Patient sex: M
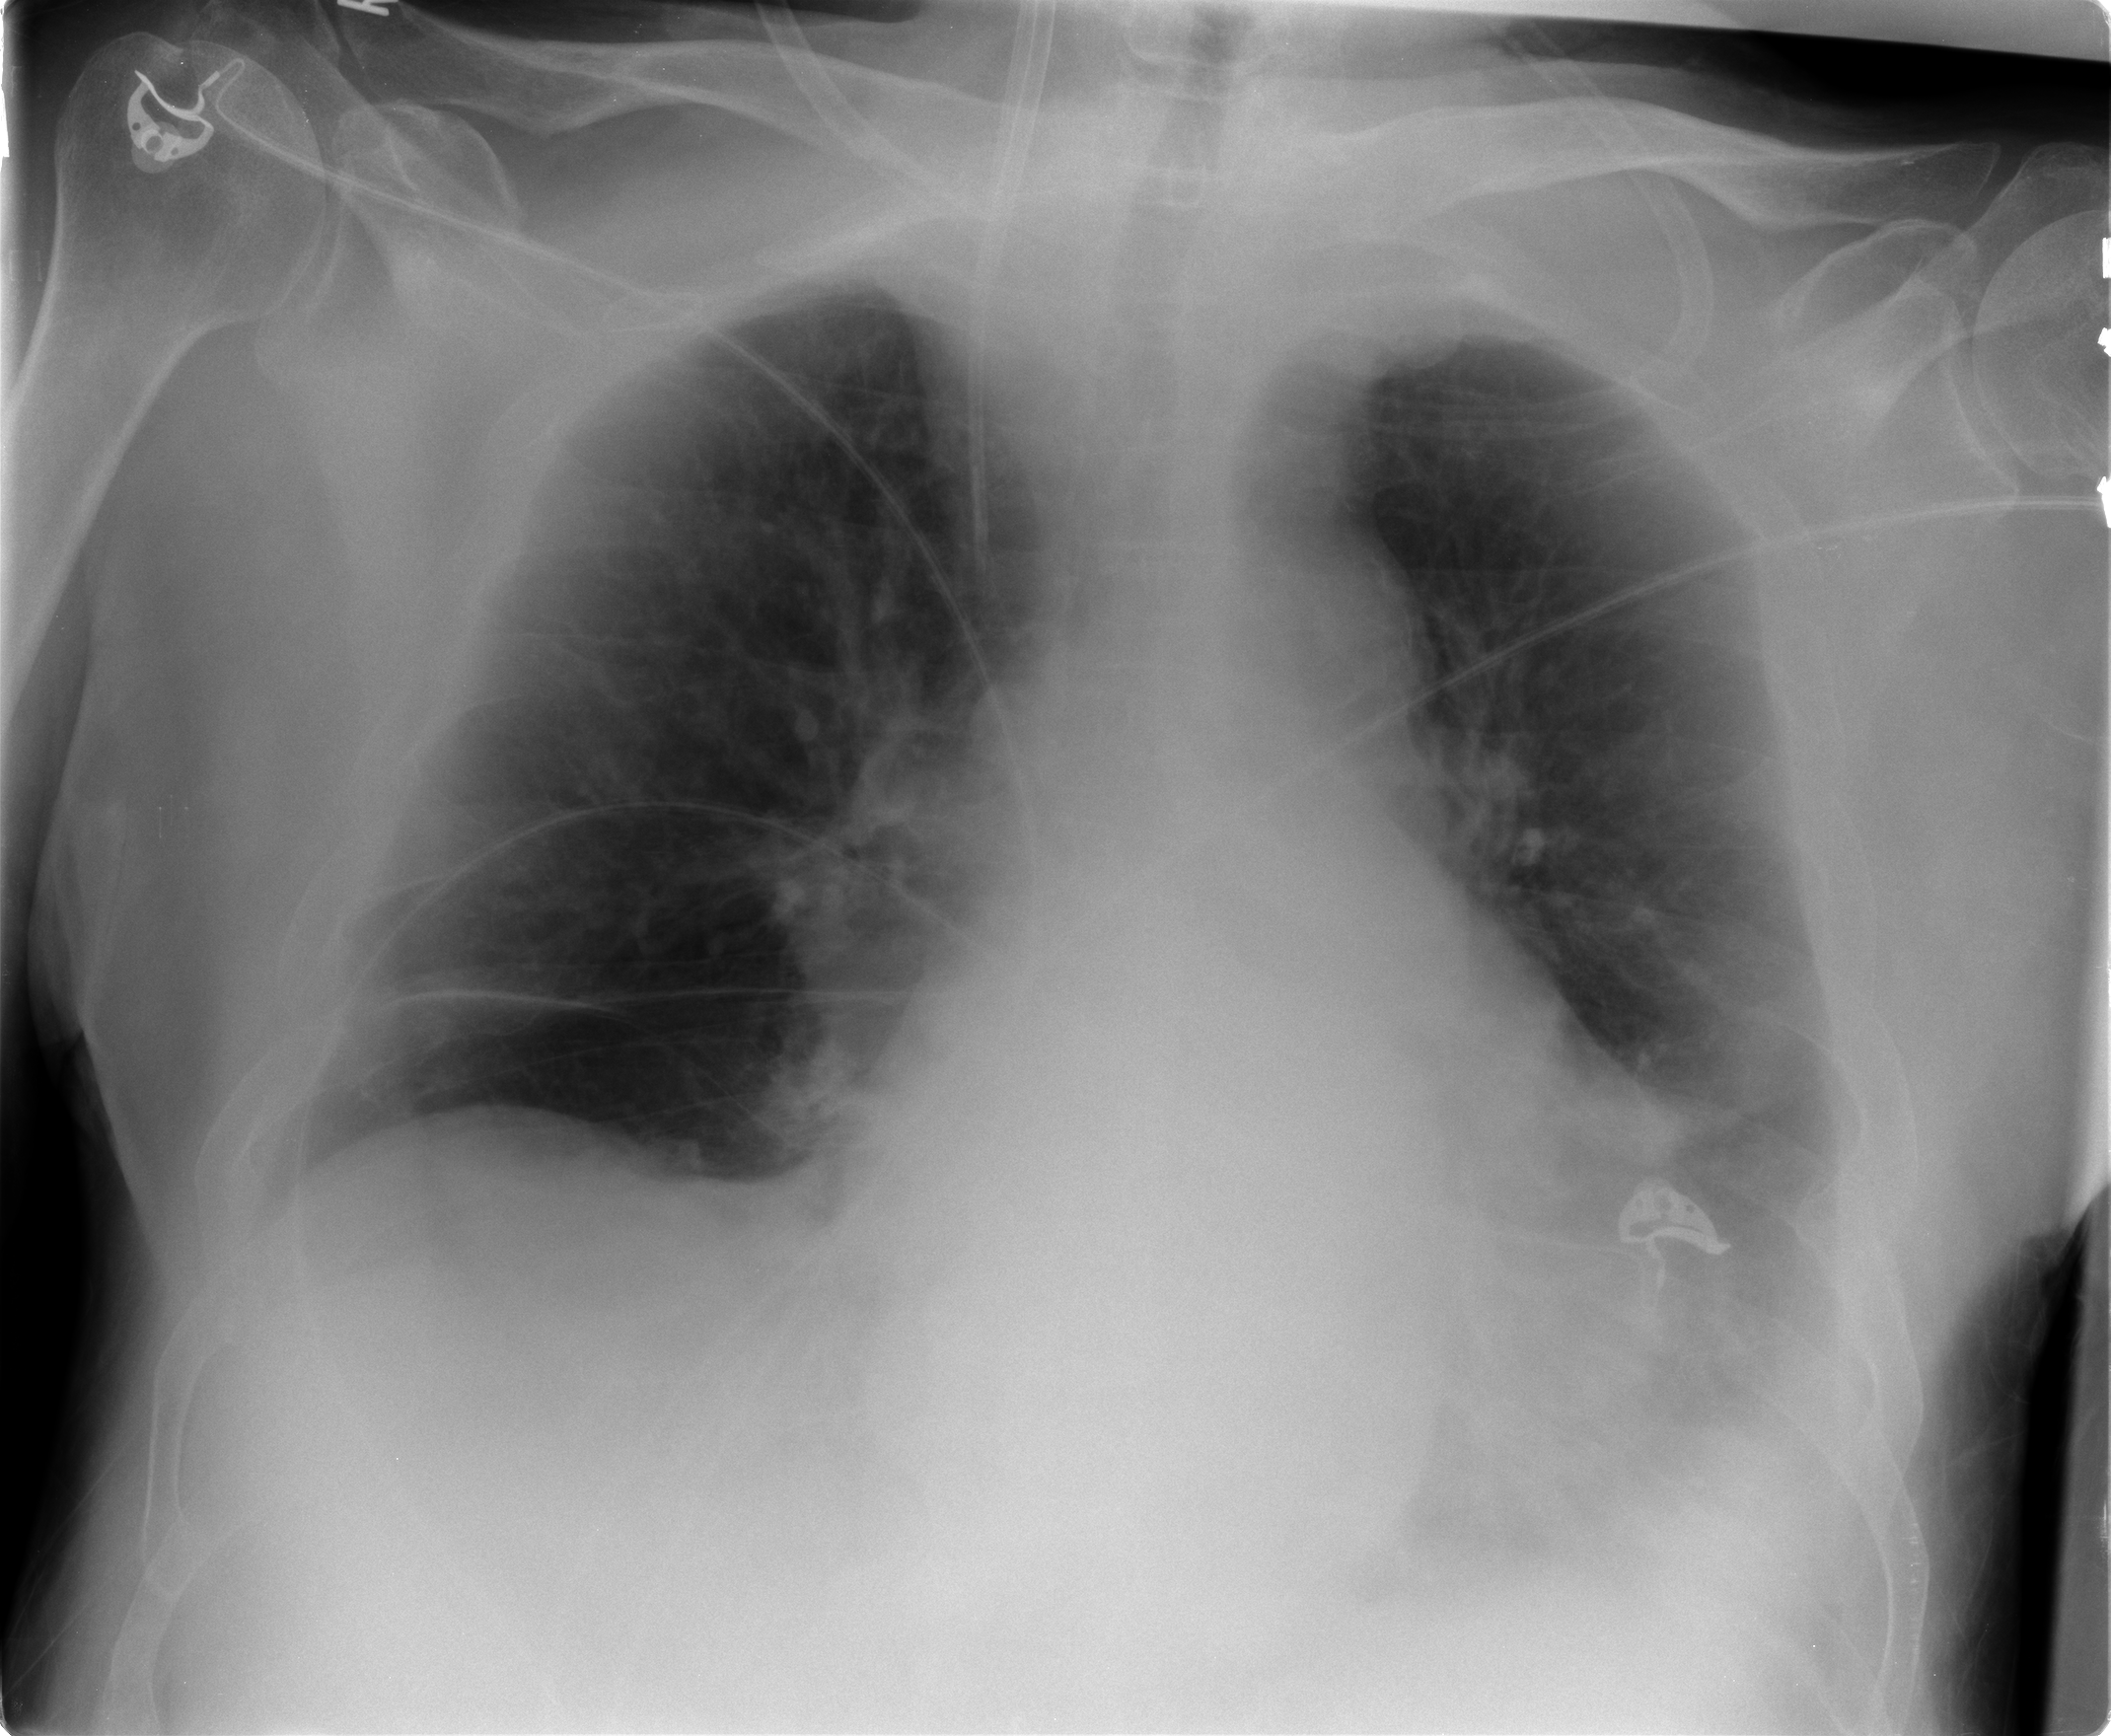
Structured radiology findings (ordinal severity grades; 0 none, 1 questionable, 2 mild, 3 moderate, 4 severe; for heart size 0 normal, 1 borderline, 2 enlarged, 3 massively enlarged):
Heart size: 2
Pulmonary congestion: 0
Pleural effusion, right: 1
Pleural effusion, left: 2
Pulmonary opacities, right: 0
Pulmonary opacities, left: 0
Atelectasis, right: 2
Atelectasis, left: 2